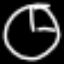
Label: clock